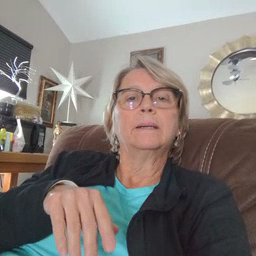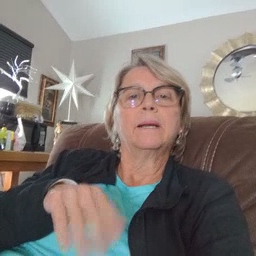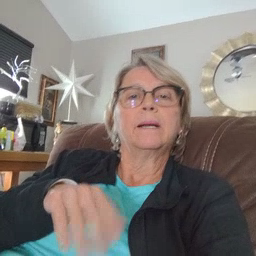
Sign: bye